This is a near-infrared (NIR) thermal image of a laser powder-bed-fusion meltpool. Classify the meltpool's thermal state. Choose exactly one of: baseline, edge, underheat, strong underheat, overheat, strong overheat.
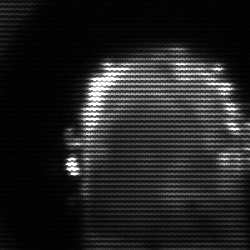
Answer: baseline